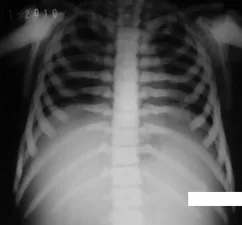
X-rays and computed tomography scan image of the patient showing bone thickening. Radiograph shows typical. Vertebral endplate thickening (sandwich vertebrae sign) of the rib, and ,vertebrae.
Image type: radiology (x_ray)